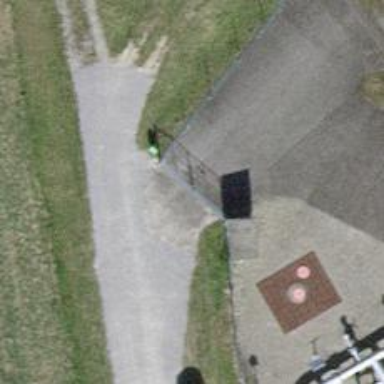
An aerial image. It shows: Gate.